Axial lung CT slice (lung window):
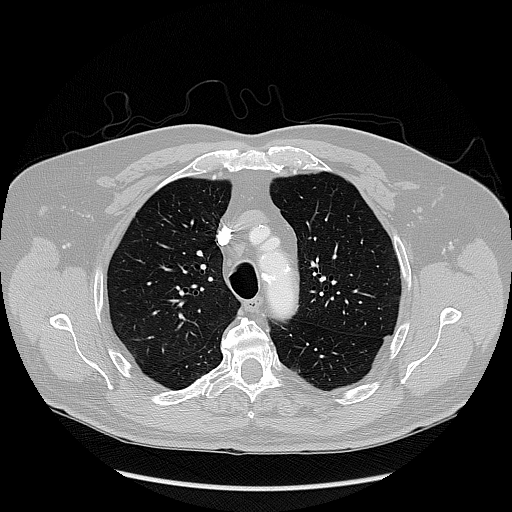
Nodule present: no